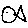
Label: fish